Interaction volume radius: 10 \u00c5
Interaction volume height: 15 \u00c5
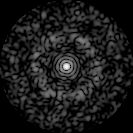
Disorder parameter: 0.8313